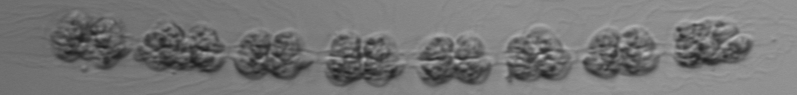
Label: Leptocylindrus_mediterraneus